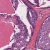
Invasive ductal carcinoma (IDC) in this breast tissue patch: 0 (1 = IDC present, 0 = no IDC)